Field crop: maize
Growth stage: 2
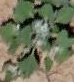
Species: chenopodium